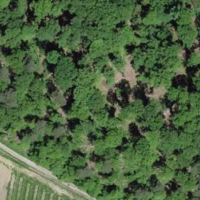
EUNIS habitat code: 41
Species observed at this site:
Melittis melissophyllum
Lotus corniculatus